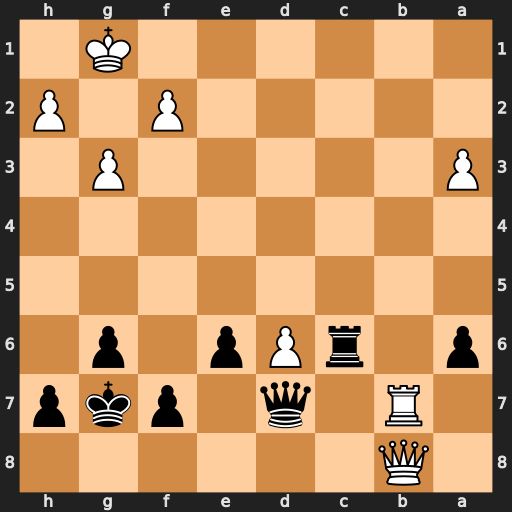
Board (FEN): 1Q6/1R1q1pkp/p1rPp1p1/8/8/P5P1/5P1P/6K1
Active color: b
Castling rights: -
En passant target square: -
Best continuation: Rc1+ Kg2 Qc6+ Kh3 Rc5